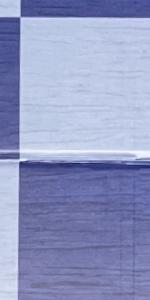
Label: Empty